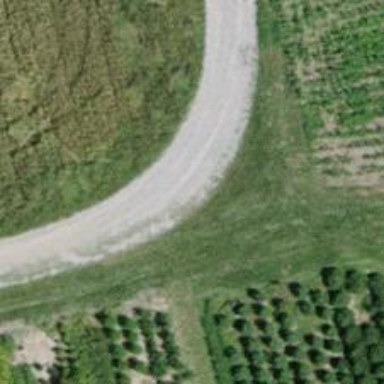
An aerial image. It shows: Track with fine gravel surface of the highest grade level.